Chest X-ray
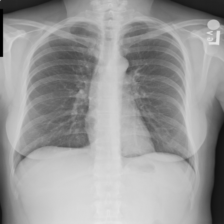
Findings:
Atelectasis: negative
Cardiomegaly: negative
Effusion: negative
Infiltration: negative
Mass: negative
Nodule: negative
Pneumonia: negative
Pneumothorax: negative
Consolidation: negative
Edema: negative
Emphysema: negative
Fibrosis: negative
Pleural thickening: negative
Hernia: negative